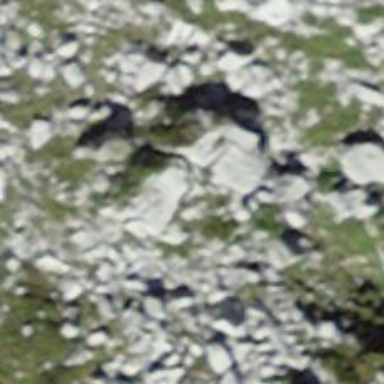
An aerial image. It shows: View of natural rock.